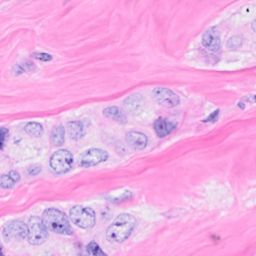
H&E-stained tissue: Breast